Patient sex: M
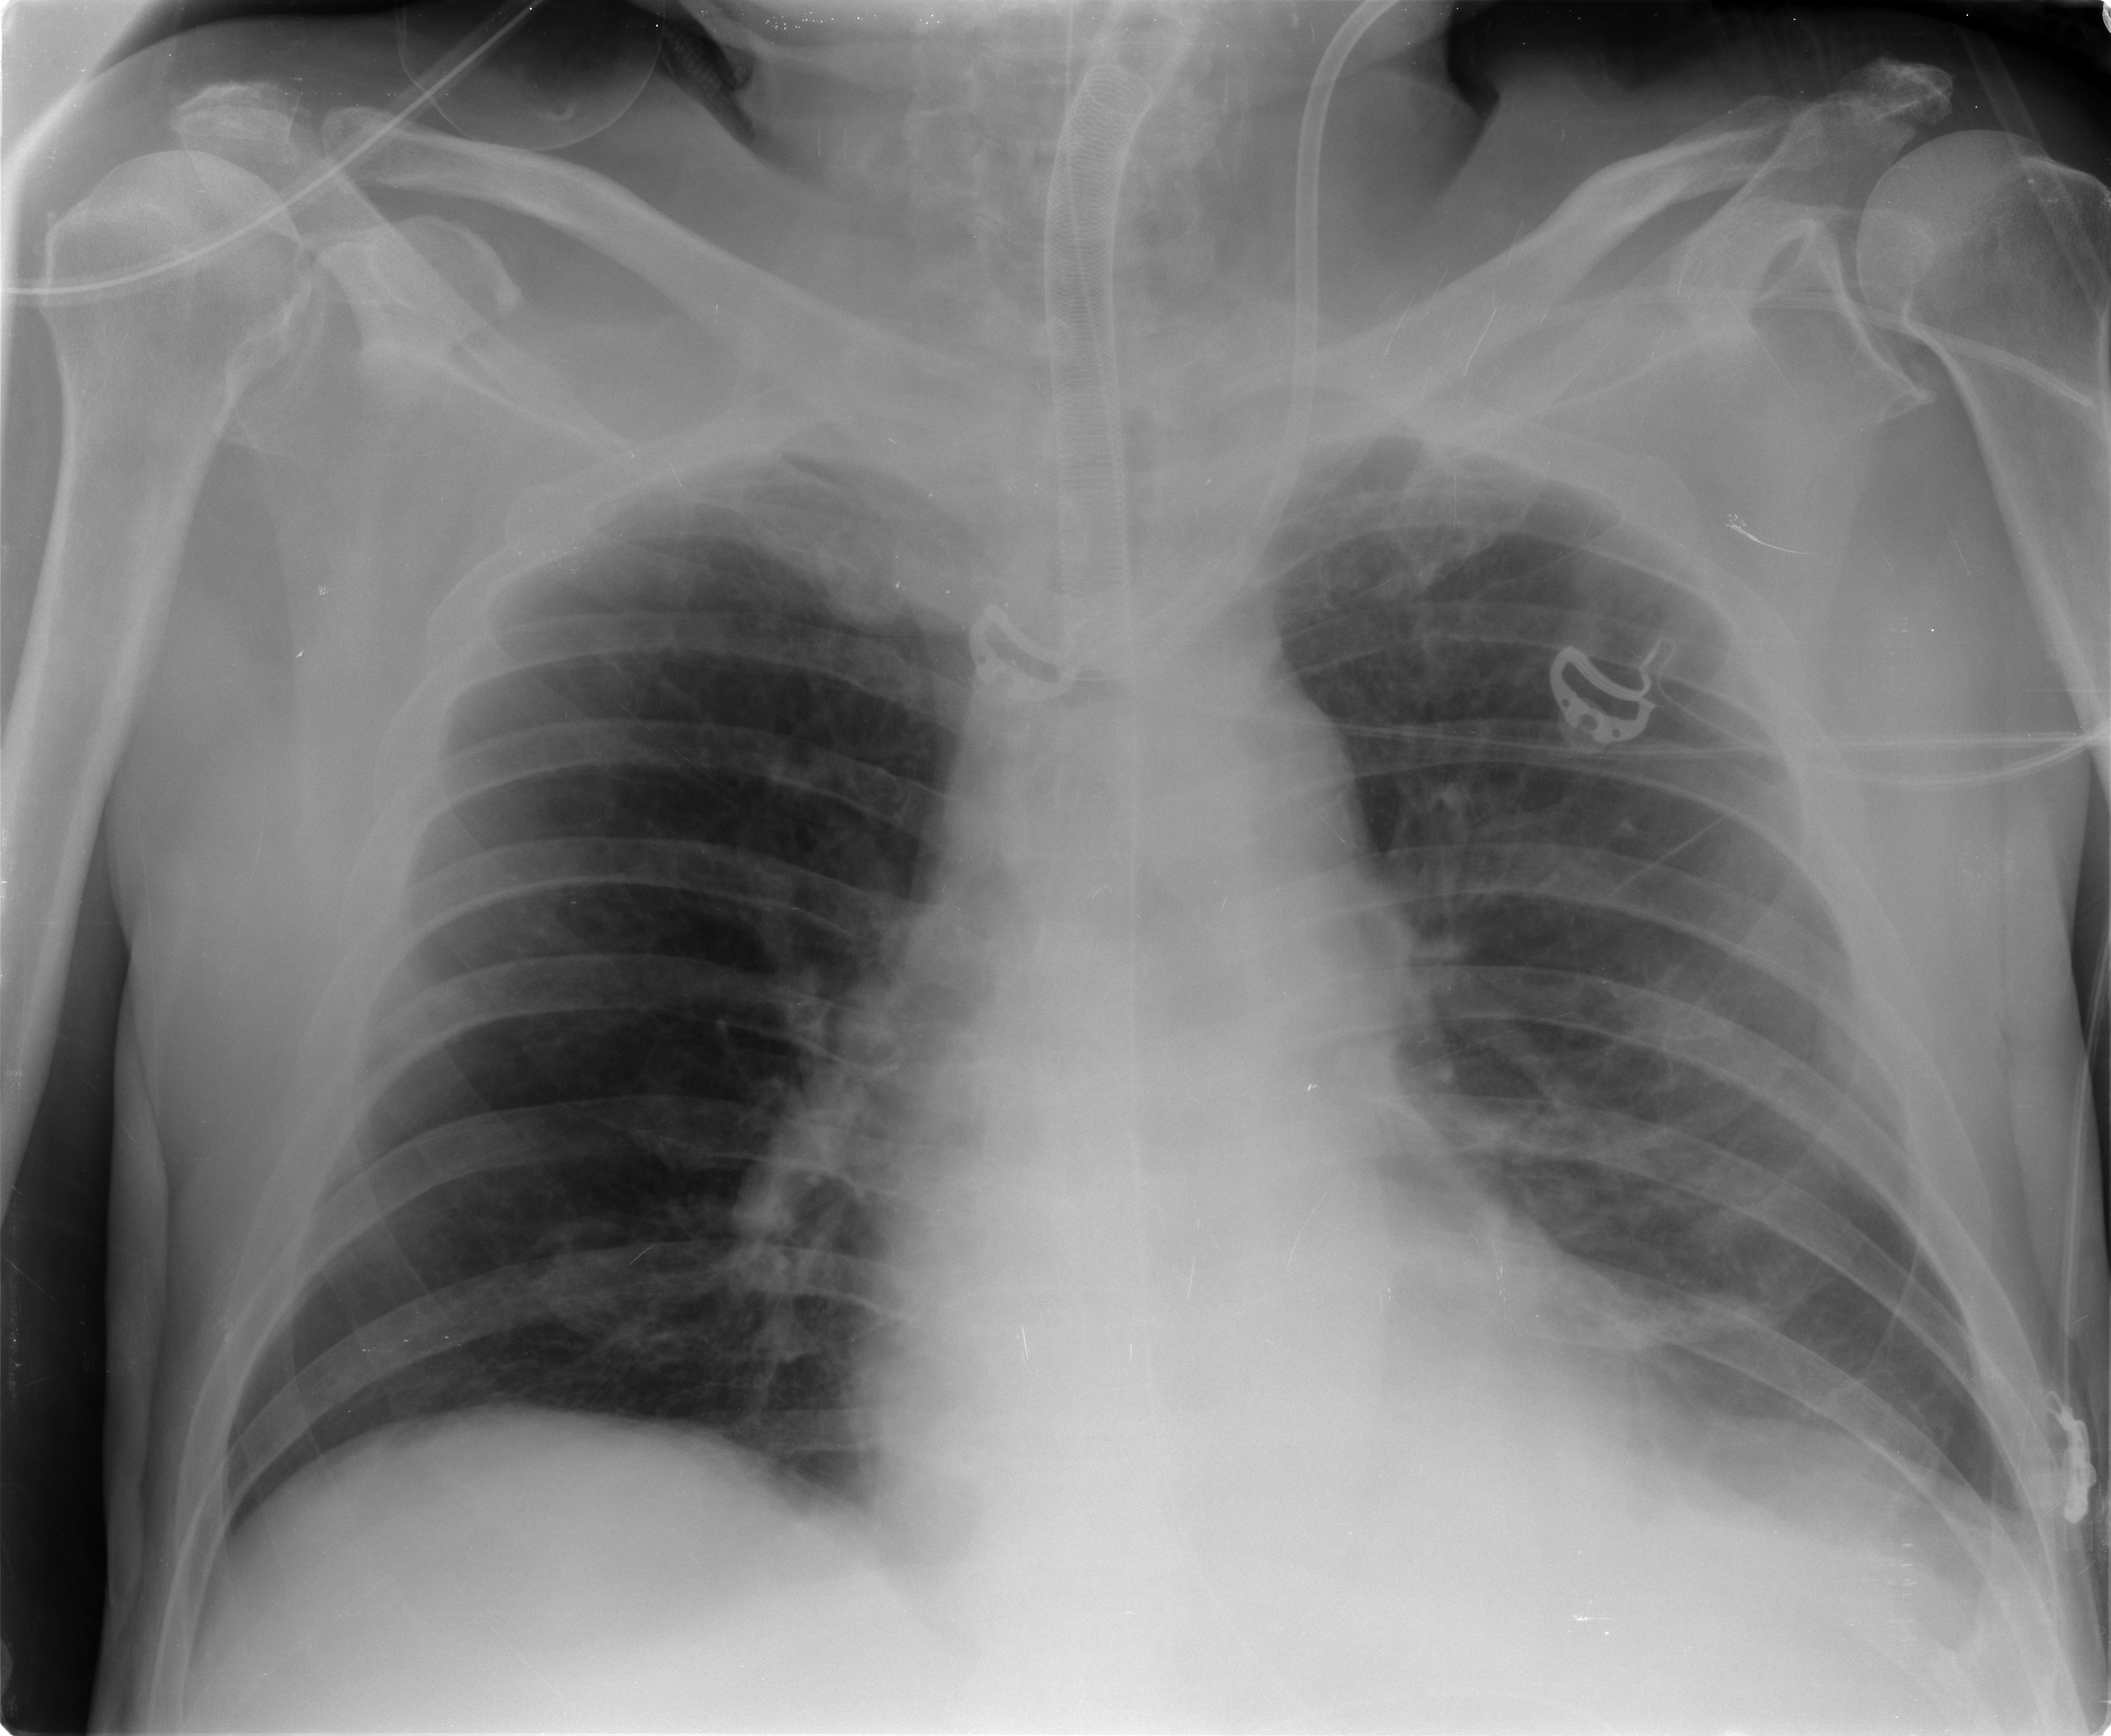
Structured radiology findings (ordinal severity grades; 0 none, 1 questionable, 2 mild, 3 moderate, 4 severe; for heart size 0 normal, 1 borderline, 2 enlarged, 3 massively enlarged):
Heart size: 1
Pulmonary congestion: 0
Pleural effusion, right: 0
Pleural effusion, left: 2
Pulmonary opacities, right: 0
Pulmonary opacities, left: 0
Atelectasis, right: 0
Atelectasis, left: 2